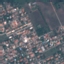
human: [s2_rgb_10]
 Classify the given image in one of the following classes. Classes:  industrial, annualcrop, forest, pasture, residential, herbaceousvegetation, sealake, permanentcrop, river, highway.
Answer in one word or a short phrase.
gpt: Residential